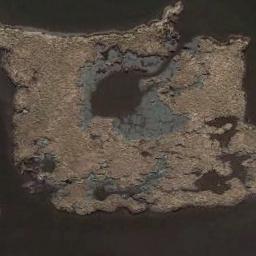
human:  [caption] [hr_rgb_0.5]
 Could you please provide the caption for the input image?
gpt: There are many different areas of water surrounded by wetlands .

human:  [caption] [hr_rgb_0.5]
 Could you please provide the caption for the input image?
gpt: There are two coiled paths in this wetland  , and the water is dark green .

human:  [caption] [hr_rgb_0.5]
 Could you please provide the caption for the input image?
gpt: There is a large area of ​​brown marsh plants on the lake in a wetland .

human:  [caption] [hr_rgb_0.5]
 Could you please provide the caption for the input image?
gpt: The wetland consists of bare land and water .

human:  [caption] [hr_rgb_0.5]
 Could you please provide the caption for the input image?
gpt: There are bare land and some water areas on the wetland .